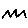
Label: zigzag